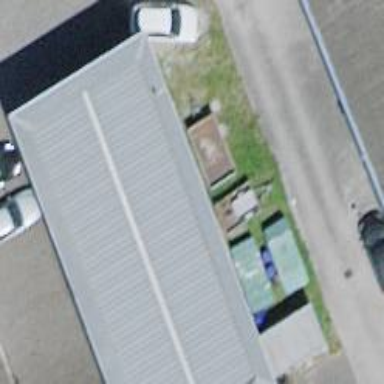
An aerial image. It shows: Industrial building.